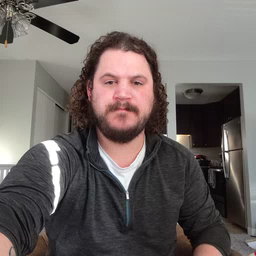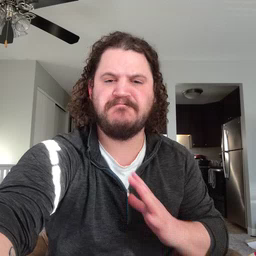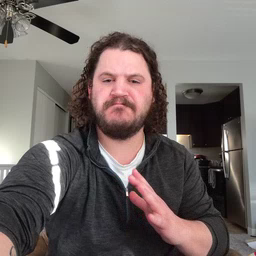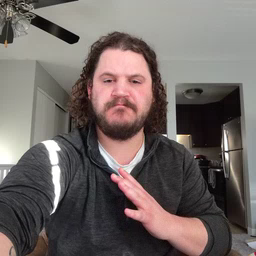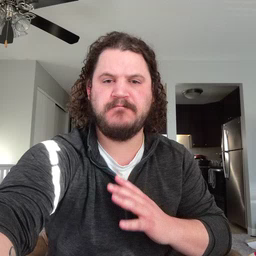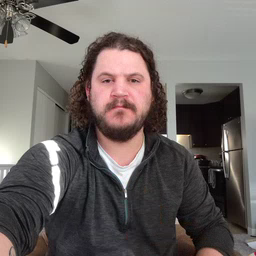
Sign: fine